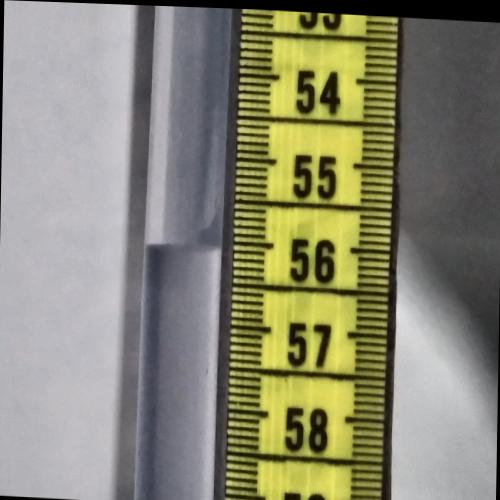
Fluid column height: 56.1 cm